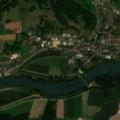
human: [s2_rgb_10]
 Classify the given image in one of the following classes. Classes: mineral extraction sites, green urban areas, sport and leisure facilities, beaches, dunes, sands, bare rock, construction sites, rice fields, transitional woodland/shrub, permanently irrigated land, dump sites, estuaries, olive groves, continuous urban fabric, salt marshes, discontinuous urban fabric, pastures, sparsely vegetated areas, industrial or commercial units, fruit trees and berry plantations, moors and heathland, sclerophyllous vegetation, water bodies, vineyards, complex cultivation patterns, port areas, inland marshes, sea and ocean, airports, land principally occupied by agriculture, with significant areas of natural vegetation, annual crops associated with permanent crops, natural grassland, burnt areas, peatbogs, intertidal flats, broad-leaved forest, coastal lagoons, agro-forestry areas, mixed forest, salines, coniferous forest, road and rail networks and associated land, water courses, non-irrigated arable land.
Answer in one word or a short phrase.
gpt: discontinuous urban fabric, non-irrigated arable land, land principally occupied by agriculture, with significant areas of natural vegetation, broad-leaved forest, water courses